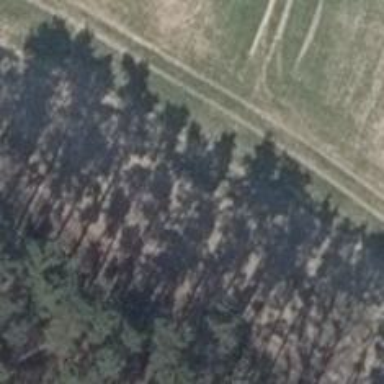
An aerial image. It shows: Sandy track with grade 4 tracktype.